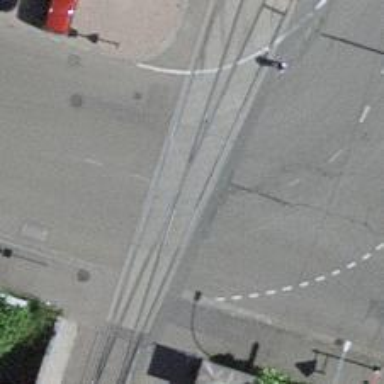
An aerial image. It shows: Railway level crossing.